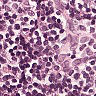
Metastatic tissue present: no